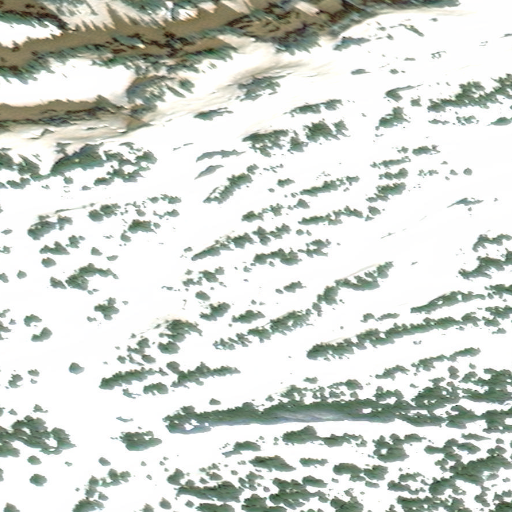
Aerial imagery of island in Alaska named Lemesurier Island containing only unknown